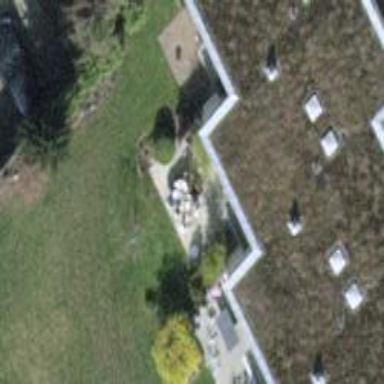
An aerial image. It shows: Terrace building.